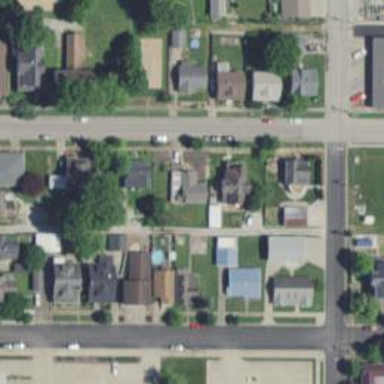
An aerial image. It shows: Alley classified as service road.